Field crop: tomato
Growth stage: 1
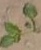
Species: solanum